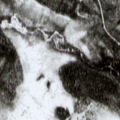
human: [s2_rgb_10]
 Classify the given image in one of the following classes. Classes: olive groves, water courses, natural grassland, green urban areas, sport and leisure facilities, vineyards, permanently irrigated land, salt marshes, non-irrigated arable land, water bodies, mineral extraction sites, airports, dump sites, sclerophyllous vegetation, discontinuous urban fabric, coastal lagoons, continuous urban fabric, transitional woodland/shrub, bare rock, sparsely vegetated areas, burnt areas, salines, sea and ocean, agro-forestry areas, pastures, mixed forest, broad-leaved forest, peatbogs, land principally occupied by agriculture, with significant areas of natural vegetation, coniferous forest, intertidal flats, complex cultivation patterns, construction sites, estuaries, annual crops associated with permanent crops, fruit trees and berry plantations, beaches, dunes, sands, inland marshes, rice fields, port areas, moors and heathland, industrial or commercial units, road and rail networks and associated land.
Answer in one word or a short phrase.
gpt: coniferous forest, mixed forest, transitional woodland/shrub, peatbogs